高一 · 代数
如图所示的程序框图, 回答下面的问题:

(1) 程序框(1)中 $\mathrm{x}=4$ 的含义是什么?

(2) 程序框(2)中 $y_{1}=x^{3}+2 x+3$ 的含义是什么?

(3) 程序框(4)中 $y_{2}=x^{3}+2 x+3$ 的含义是什么?
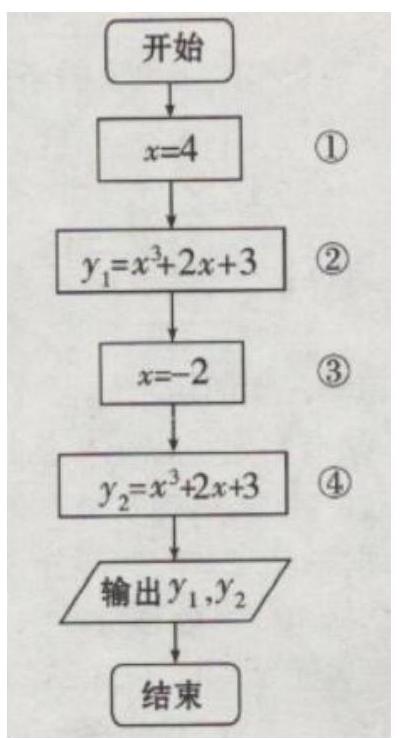
答案: (1) 程序框(1)的含义是初始化变量, 令 $\mathrm{x}=4$.

(2) 程序框(2)中 $y_{1}=x^{3}+2 x+3$ 的含义: 该程序框是在执行(1)的前提下, 即当 $\mathrm{x}=4$ 时,计算 $x^{3}+2 x+3$ 的值, 并令 $y_{1}$ 等于这个值.

(3) 程序框(4)中 $x^{3}+2 x+3$ 的含义: 该程序框是在执行(3)的前提下, 即当 $\mathrm{x}=-2$ 时, 计算 $x^{3}+2 x+3$ 值, 并令 $y_{2}$ 等于这个值